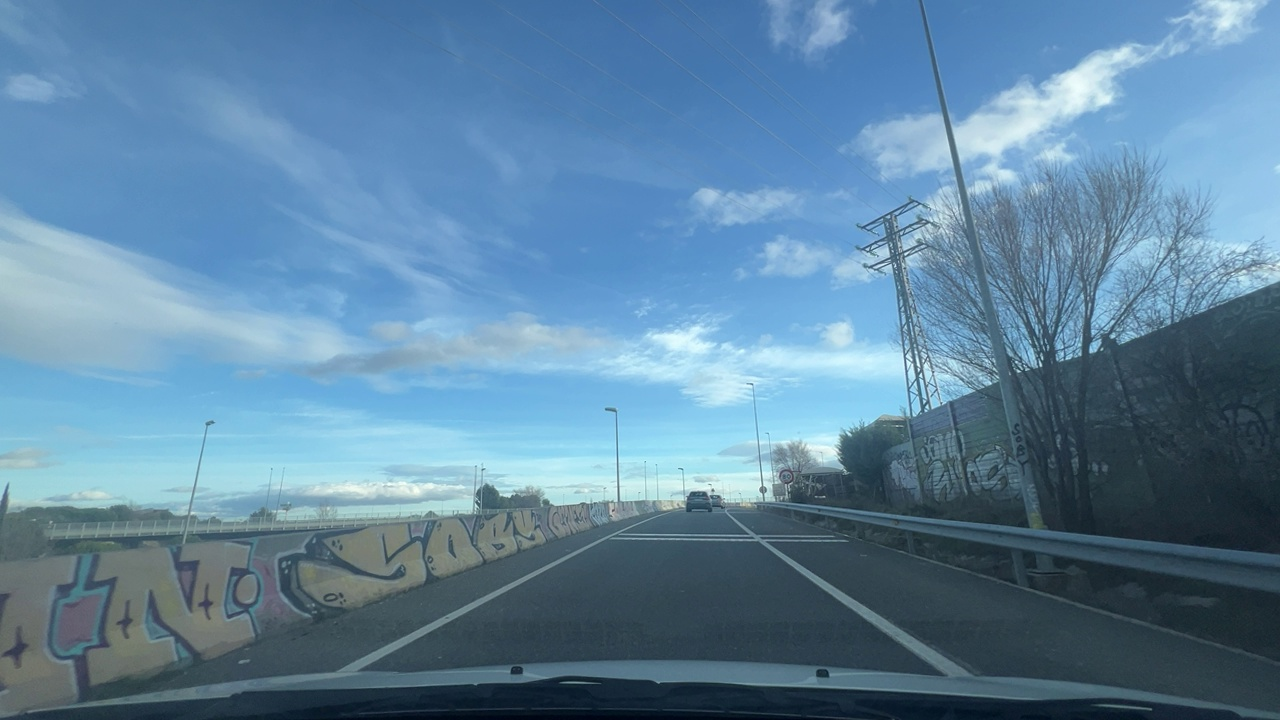
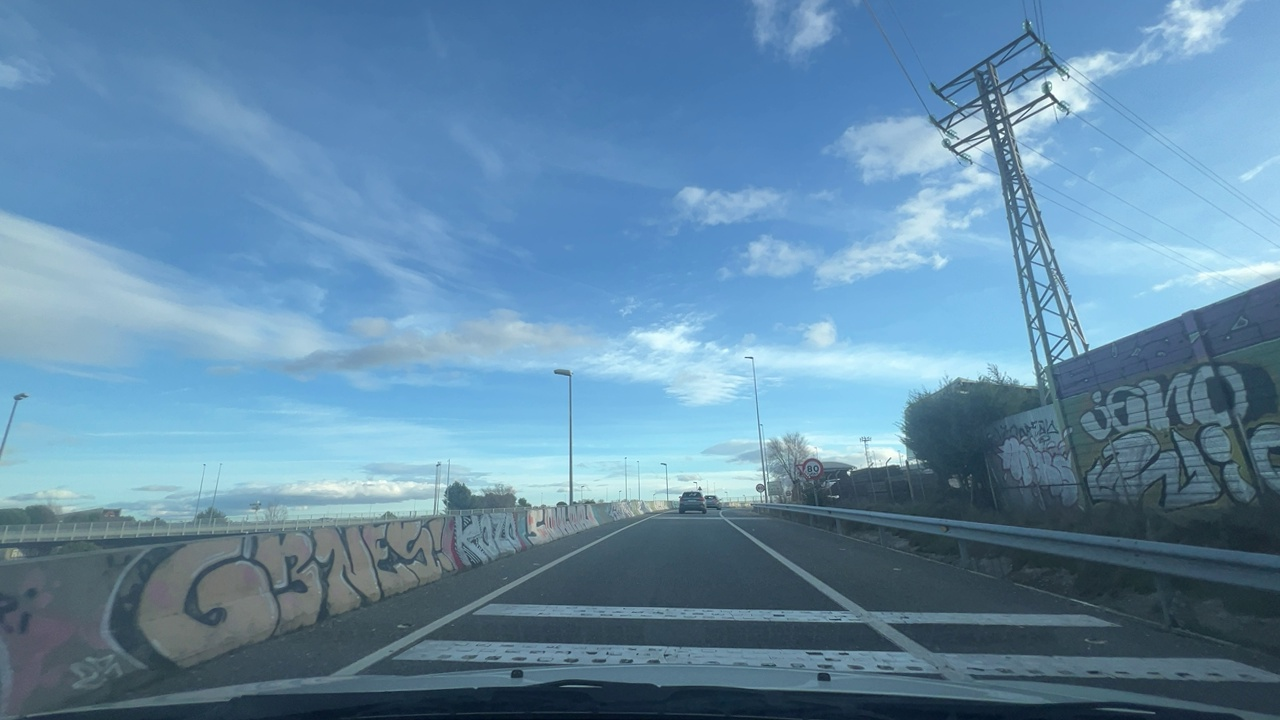
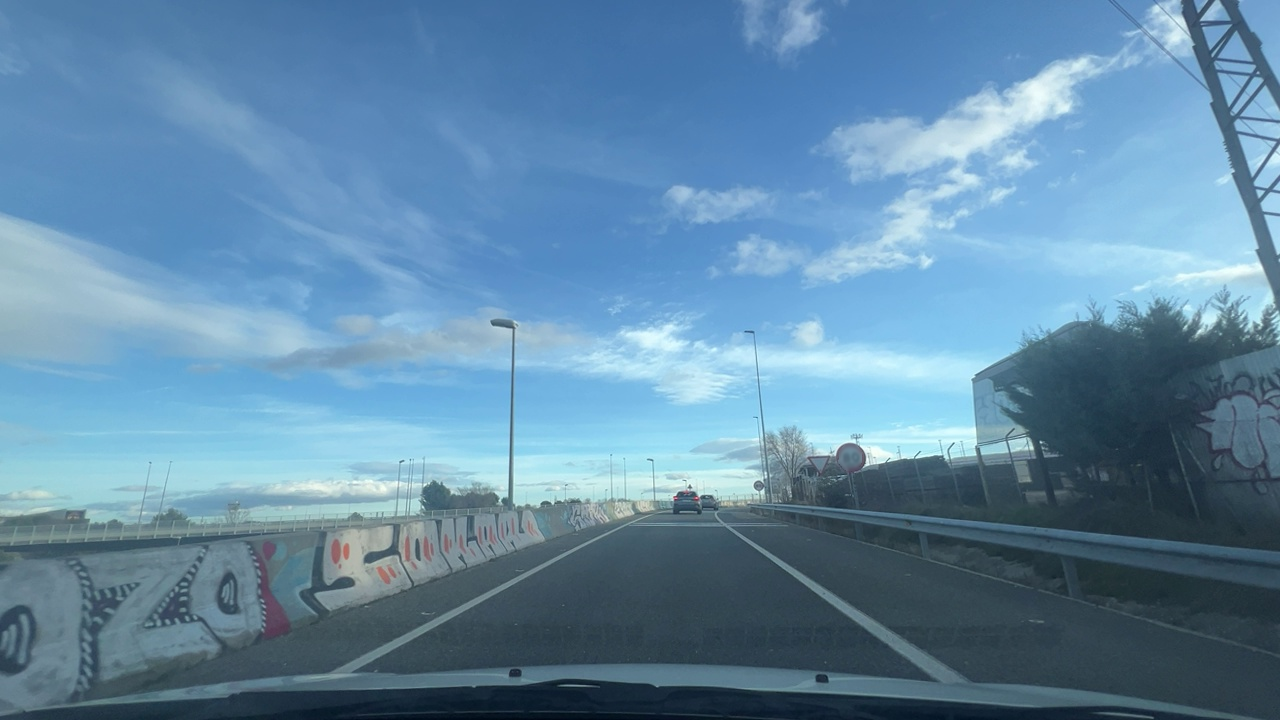
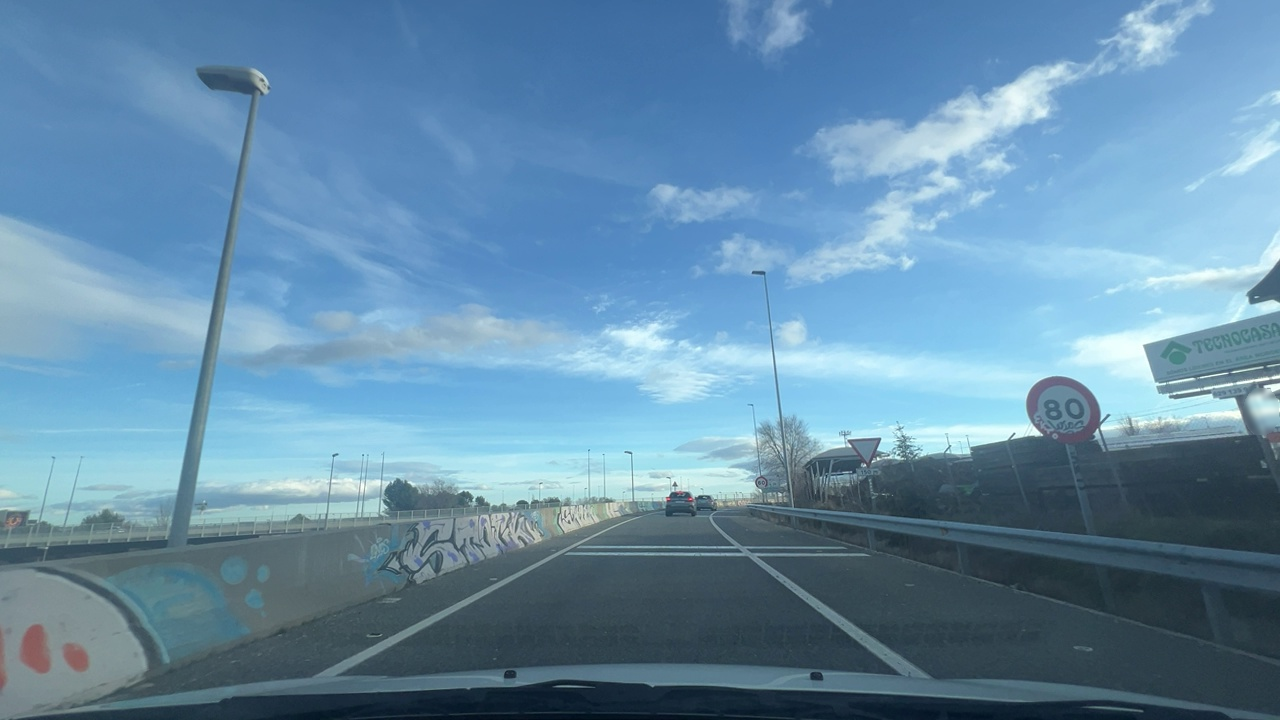
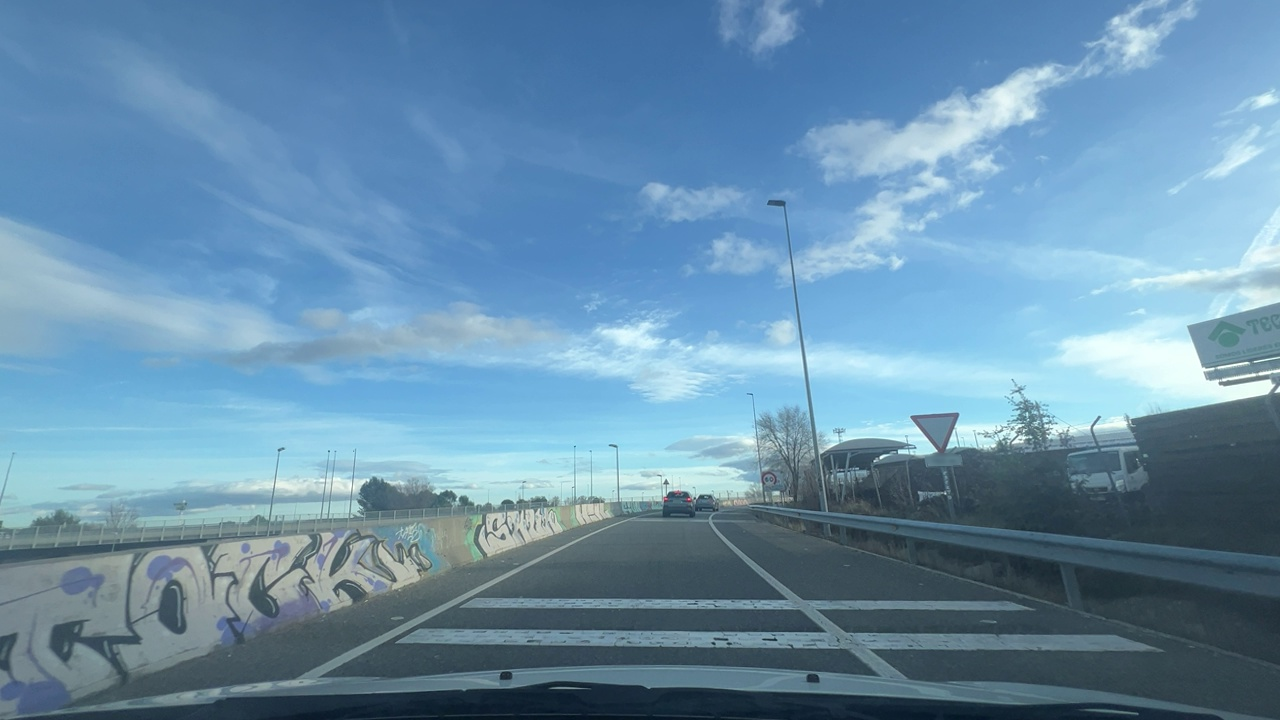
Situation: Speed limit adaptation
Question: Are multiple speed limit signs with different values visible?
Answer: No
Reasoning: Only one speed limit signs is visible in the ego lane

Situation: Speed limit adaptation
Question: Is there a speed limit sign regulating the ego lane?
Answer: Yes
Reasoning: A speed limit sign is positioned on the roadside facing the ego direction of travel.

Situation: Speed limit adaptation
Question: What speed value is displayed on the visible speed limit sign?
Answer: 80
Reasoning: The visible speed limit sign displays 80 km/h.

Situation: Speed limit adaptation
Question: Is the ego vehicle traveling on a highway?
Answer: No
Reasoning: The ego vehicle is not travelling inside a highway

Situation: Speed limit adaptation
Question: Is the ego vehicle entering or exiting a highway?
Answer: Yes
Reasoning: A ramp with lower speed limits indicate highway exit

Situation: Speed limit adaptation
Question: Are speed bumps, crosswalks, or construction-related obstacles present in the ego lane?
Answer: No
Reasoning: There are no visible relevant objects ahead